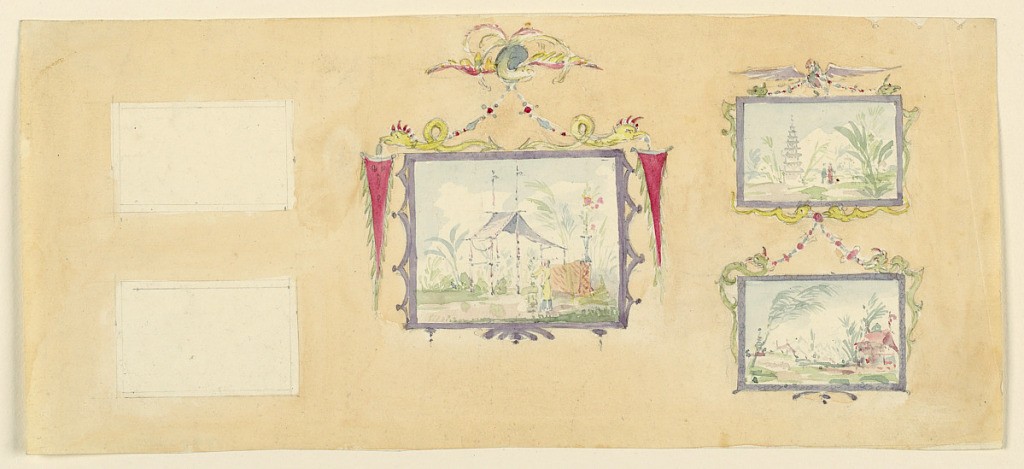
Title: Design for Wall Decoration, Yellow (North) Drawing Room
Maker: Frederick Crace, English, 1779–1859
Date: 1815
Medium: Watercolor over graphite on white wove paper
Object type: Drawing
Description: Horizontal rectangle. Design for the Royal Pavilion, Brighton. Elevation of wall similar to 1948-40-18, though not as complete. The two Chinese paintings at left are blank, the lower section of the wall is not included, nor is the section of the molding.

Original album associated with this collection still exists.  See 1948-40-1 accessory